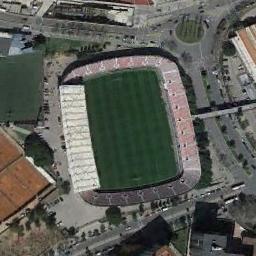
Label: stadium